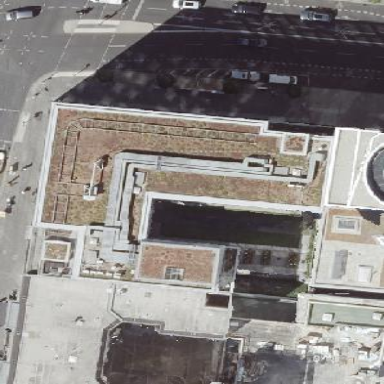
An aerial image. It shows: Office building.